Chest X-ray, AP view. Patient: 46 years old, sex M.
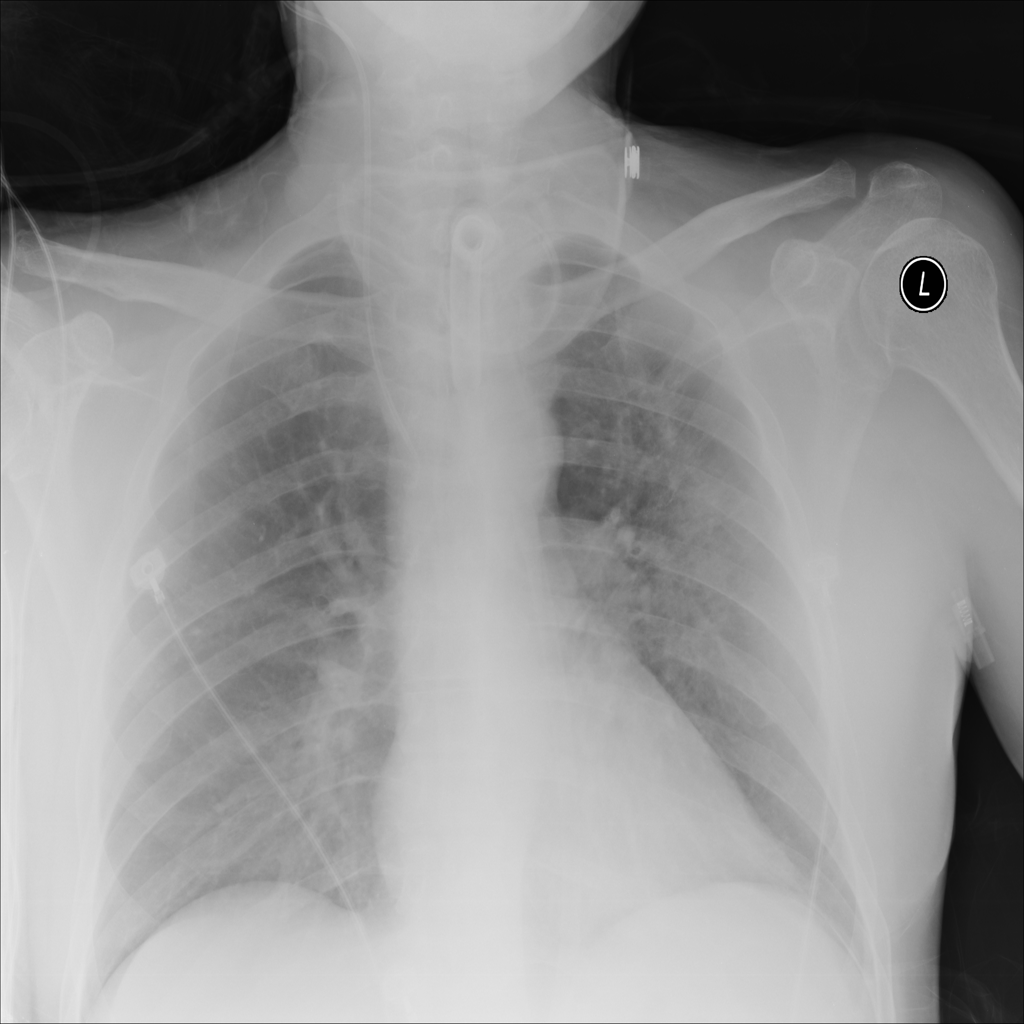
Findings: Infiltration